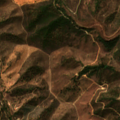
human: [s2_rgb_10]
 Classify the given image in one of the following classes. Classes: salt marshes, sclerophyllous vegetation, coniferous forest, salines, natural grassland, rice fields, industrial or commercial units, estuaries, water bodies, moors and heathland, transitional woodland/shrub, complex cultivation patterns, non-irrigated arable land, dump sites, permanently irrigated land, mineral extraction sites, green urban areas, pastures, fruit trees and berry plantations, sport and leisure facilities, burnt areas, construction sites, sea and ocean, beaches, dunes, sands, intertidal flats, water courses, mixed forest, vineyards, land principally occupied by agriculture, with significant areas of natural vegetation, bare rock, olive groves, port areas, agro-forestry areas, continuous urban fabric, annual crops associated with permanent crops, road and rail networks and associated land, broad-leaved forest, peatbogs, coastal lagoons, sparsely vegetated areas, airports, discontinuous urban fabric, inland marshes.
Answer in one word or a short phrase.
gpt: agro-forestry areas, broad-leaved forest, sclerophyllous vegetation, transitional woodland/shrub, water bodies